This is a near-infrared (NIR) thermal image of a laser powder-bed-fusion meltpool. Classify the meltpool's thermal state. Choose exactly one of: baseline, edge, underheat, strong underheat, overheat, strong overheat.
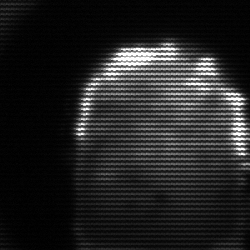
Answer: baseline